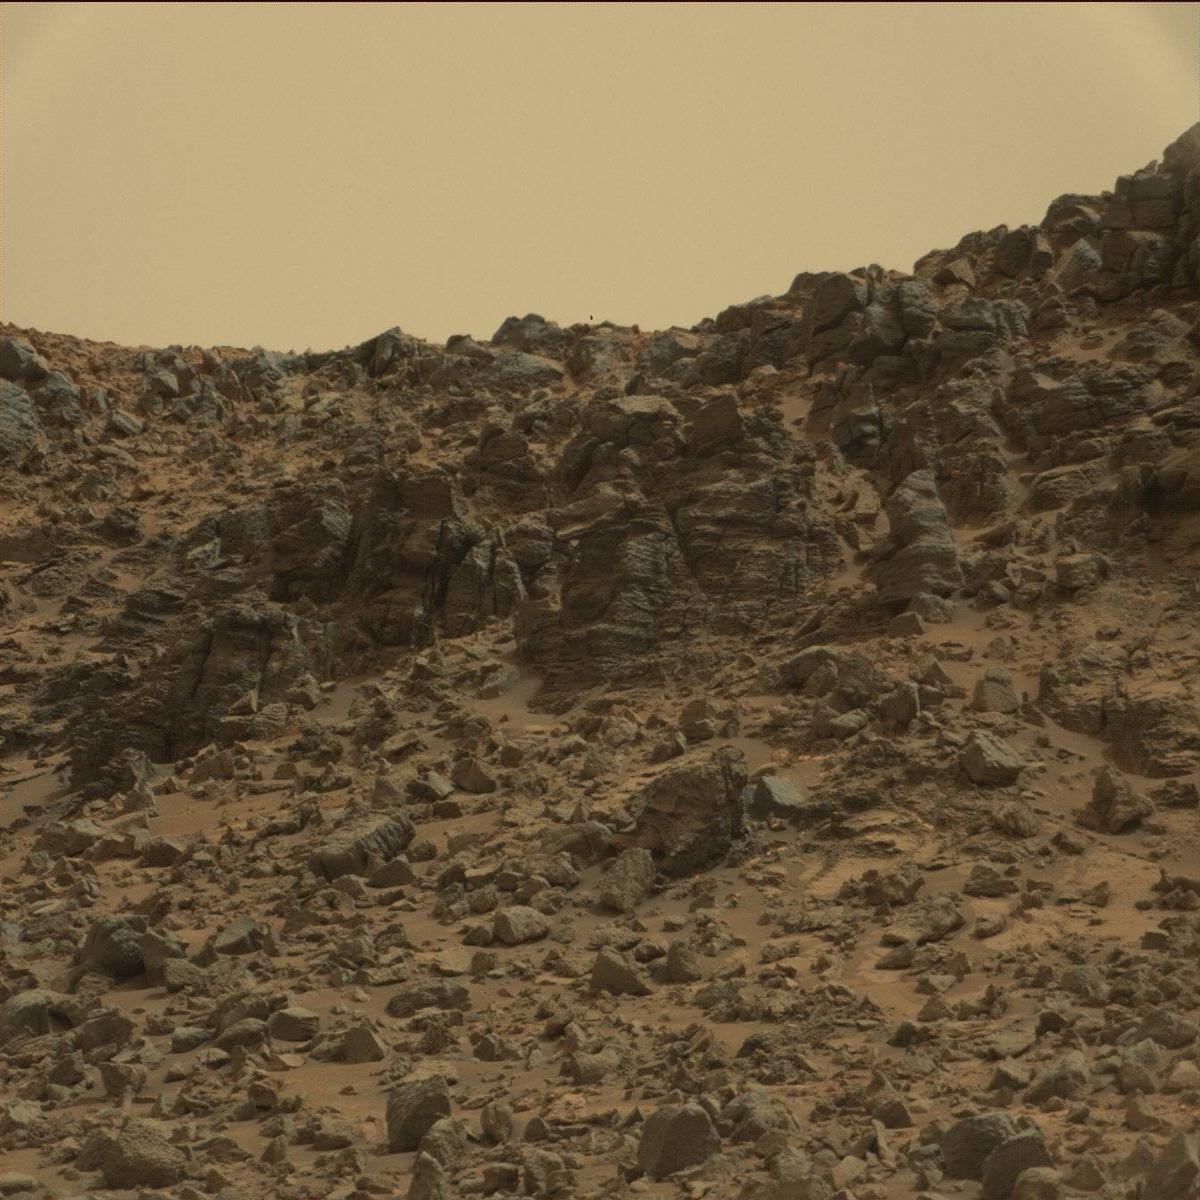
Terrain classes present: Bedrock, Sand / Soil, Sky